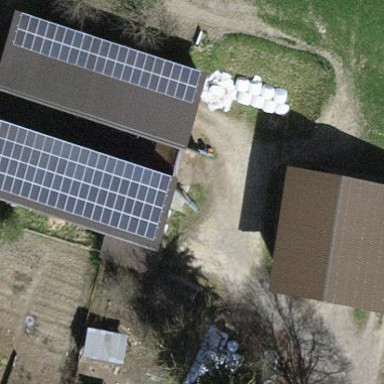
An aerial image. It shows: Solar power generator.